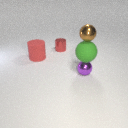
large green rubber sphere below small brown metal sphere